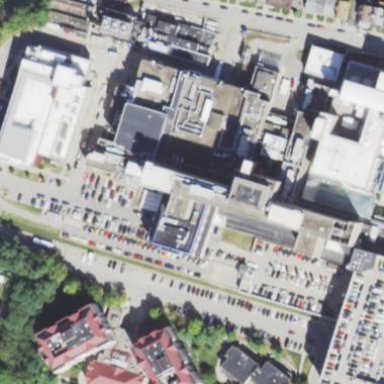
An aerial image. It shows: Hospital providing healthcare services.